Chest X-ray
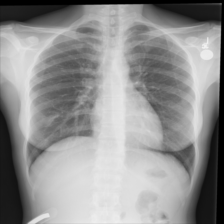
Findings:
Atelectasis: negative
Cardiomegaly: negative
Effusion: negative
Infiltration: negative
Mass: negative
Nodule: negative
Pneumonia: negative
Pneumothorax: negative
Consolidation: negative
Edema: negative
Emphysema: negative
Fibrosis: negative
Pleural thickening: negative
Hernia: negative